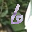
Label: 6